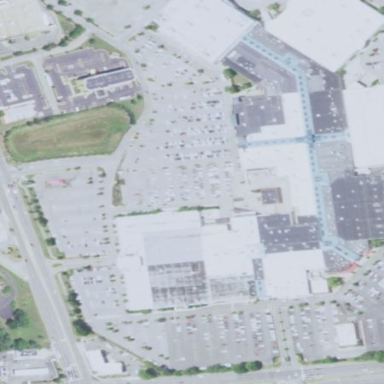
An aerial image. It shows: Retail area.